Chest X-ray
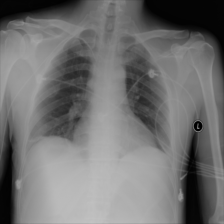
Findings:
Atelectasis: positive
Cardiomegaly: negative
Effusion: negative
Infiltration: negative
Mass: negative
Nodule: negative
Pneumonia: negative
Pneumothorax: negative
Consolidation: negative
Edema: negative
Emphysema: negative
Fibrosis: negative
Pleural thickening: negative
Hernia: negative